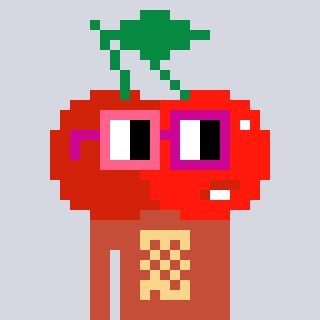
a pixel art character with square pink and red glasses, a cherry-shaped head and a rust-colored body on a cool background